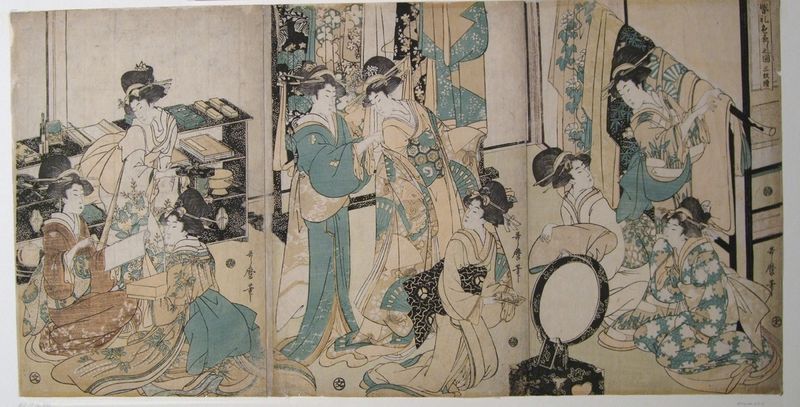
Titel: Kleiderwechsel bei der Hochzeit, ein Triptychon
Künstler: Kitagawa Utamaro
Standort: Hamburg
Institution: Museum für Kunst und Gewerbe Hamburg
Schlagwörter: frauen, holzschnitt, japan, braut, ankleiden, druckgraphik, druckgrafik, zeit, farbholzschnitt, kimono, edo, reproduktionen, hochzeitsfeier, druckerzeugnisse, auskleiden, bräutigam, hochzeitskleidung, hochzeitsmahl, kostümwechsel